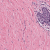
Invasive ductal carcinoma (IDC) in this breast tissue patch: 0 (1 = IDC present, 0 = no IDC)